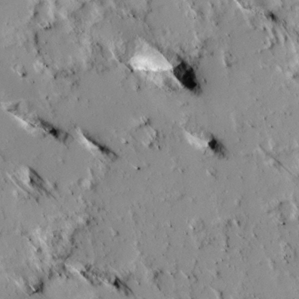
Label: non_frost